Interaction volume radius: 5 \u00c5
Interaction volume height: 15 \u00c5
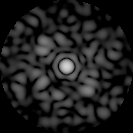
Disorder parameter: 0.7584